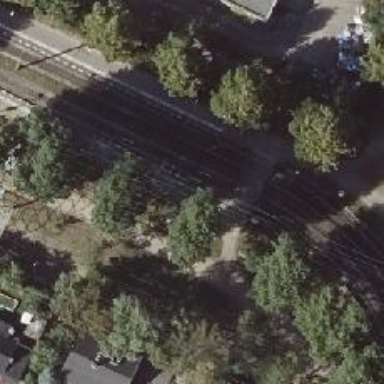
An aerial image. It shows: Platform for public transport with shelter. This platform is for trams and railways.